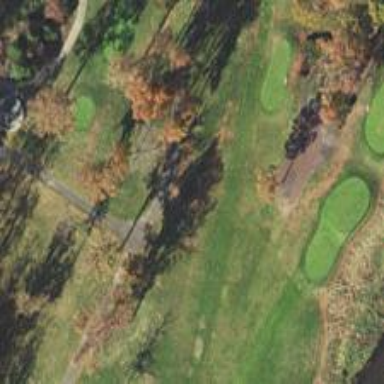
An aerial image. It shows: Path used for both walking and golf.